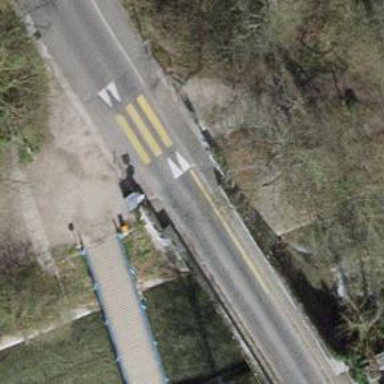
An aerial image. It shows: Marked road crossing.